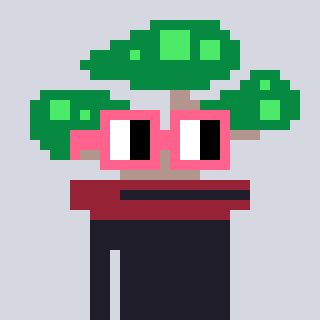
a pixel art character with square pink glasses, a bonsai-shaped head and a bege-colored body on a cool background